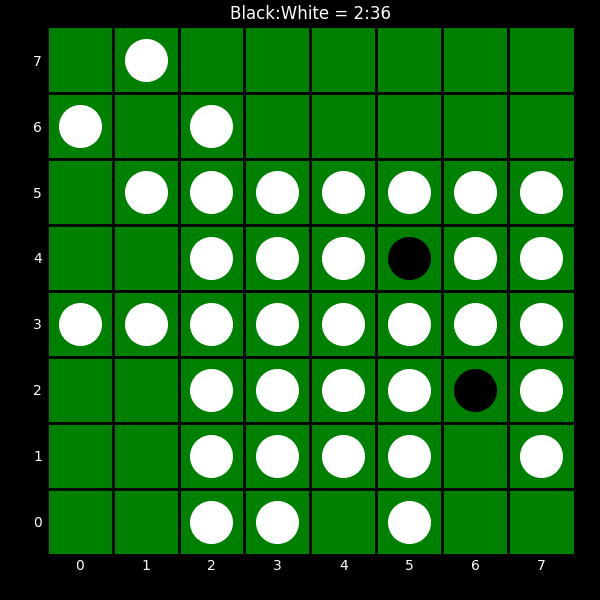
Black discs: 2
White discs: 36